Field crop: maize
Growth stage: 2
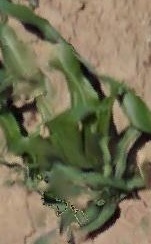
Species: maize